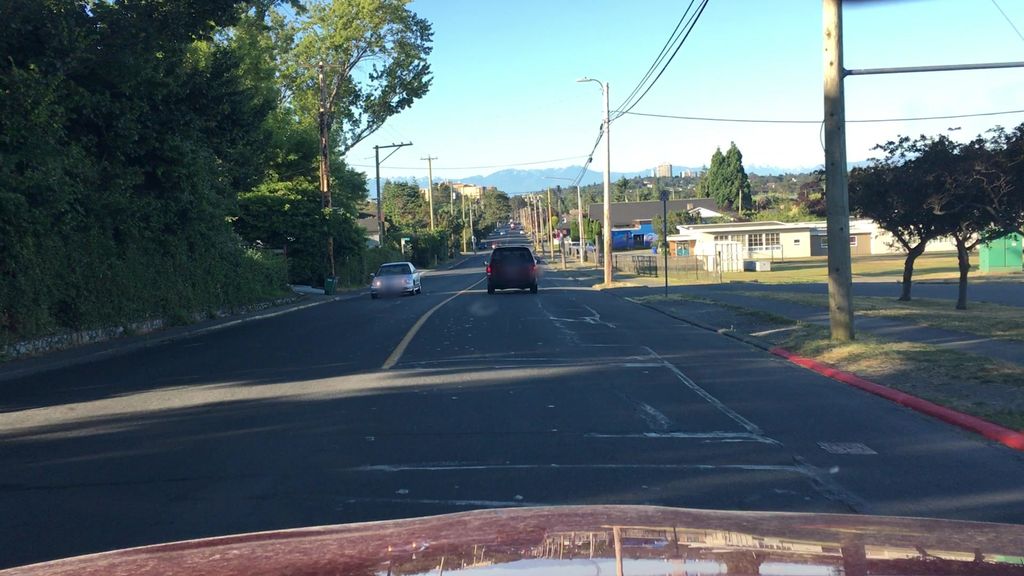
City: victoria